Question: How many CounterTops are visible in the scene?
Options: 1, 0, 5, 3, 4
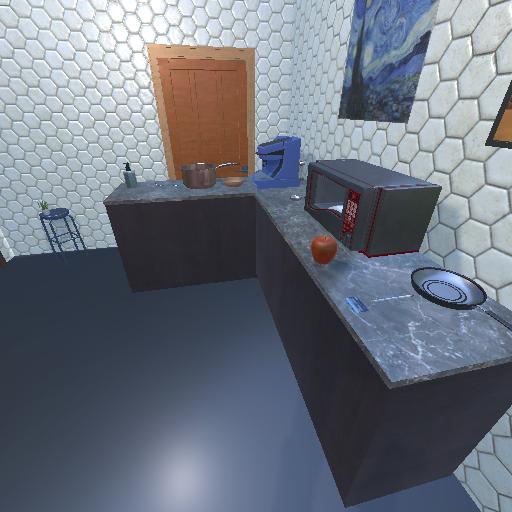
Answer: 1